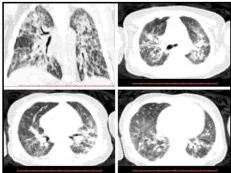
Radiological features during follow-up. (A-C) CT images showing a NSIP + OP pattern and reticular and ground-glass opacities along the bronchovascular bundles with patchy air space consolidation before prednisone treatment. (A) The first chest CT scan at the age of 3 months.
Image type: radiology (ct)